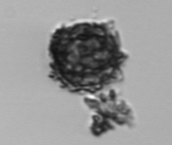
Label: Thalassiosira_TAG_external_detritus